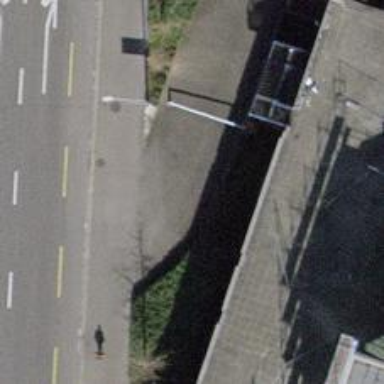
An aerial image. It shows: Lift gate barrier.